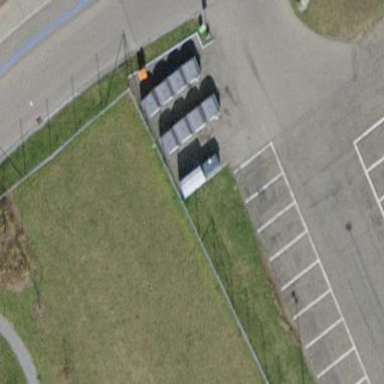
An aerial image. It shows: Recycling facility.